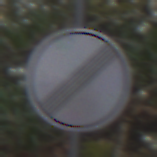
Verkehrszeichen: EndeSaemtlicherBegrenzungen
Umgebung: Outdoor, Nature
Tageszeit: MorningAfternoon
Wetter: PartlyCloudy
Licht: Natural
Jahreszeit: NotSpecified
Kontrast: LowContrast